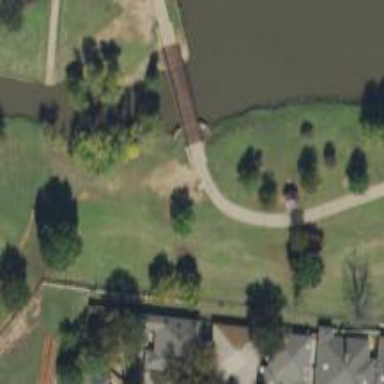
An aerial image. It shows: Footway bridge.